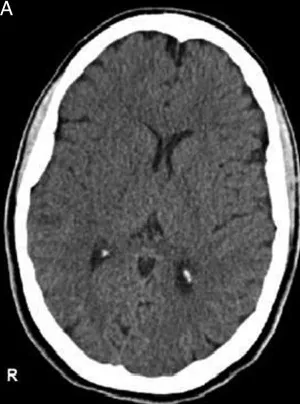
(A) An initial axial head CT scan without contrast upon admission revealed no discernible pathological abnormalities.
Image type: radiology (ct)